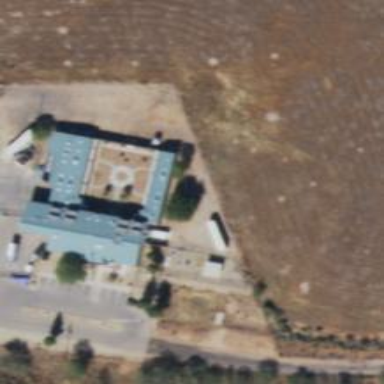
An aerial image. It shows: Animal shelter housed in building.